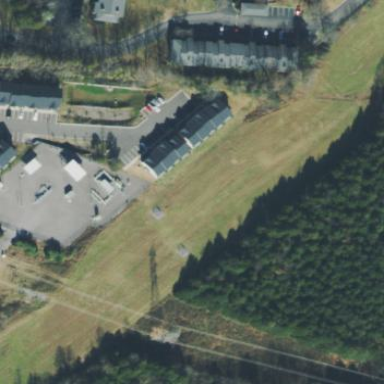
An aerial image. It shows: Fence surrounding measurement substation.